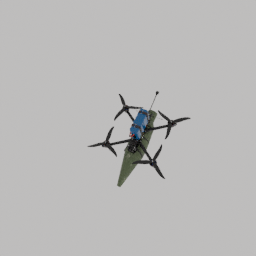
Label: mechanical